Platform: macOS
Application: Arc Browser
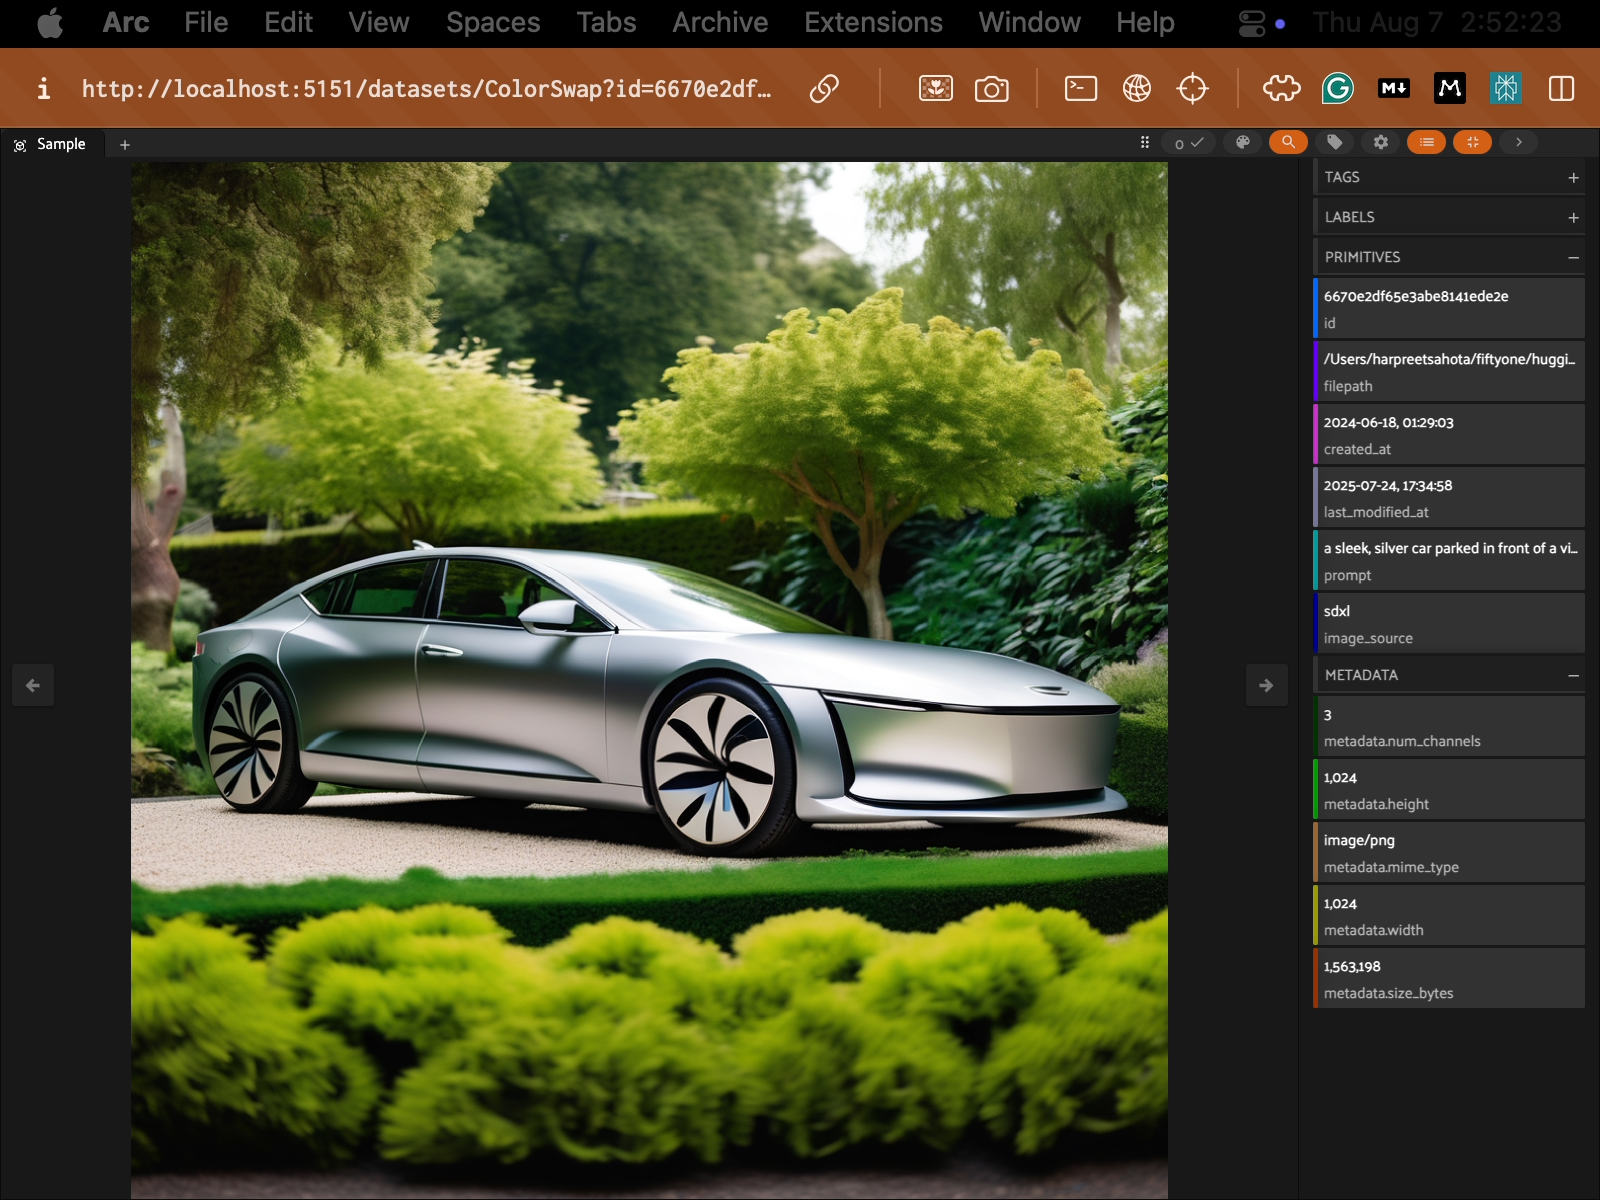
task_description: Locate the actions row in this sample modal
action_type: hover
element_info: Menu Item
steps_since_start: 1